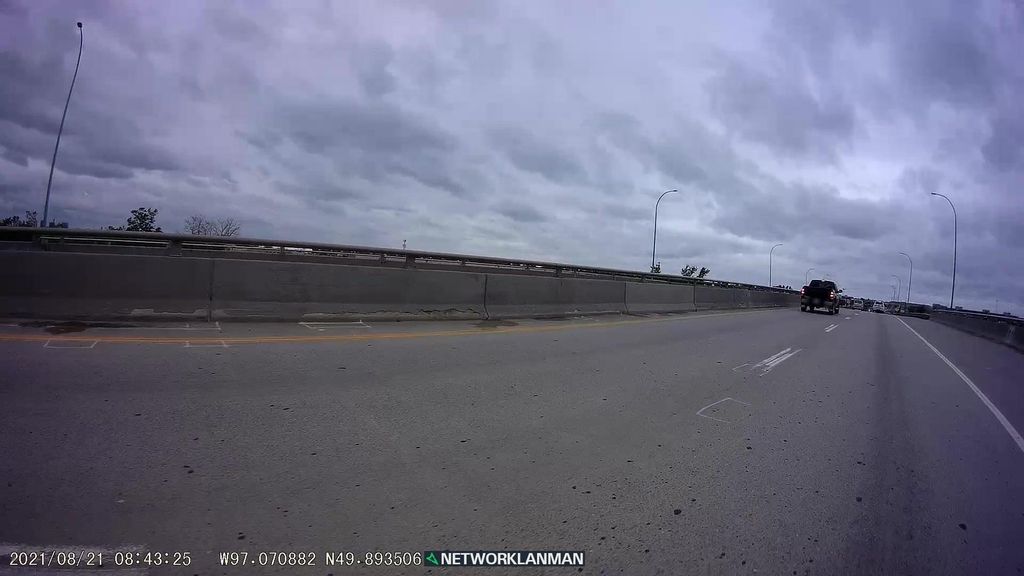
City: winnipeg